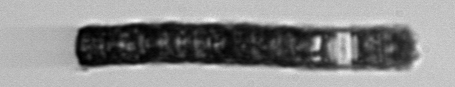
Label: Paralia_sulcata